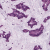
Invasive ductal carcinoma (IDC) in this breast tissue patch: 1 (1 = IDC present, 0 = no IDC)